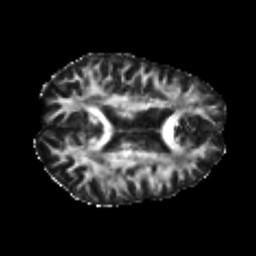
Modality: FA
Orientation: axial
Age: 24
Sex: male
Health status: healthy
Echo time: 0.074 s